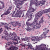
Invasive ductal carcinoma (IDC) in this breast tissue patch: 1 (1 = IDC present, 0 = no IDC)